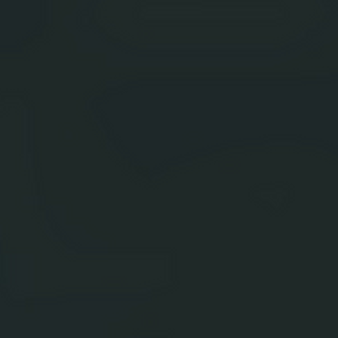
Label: other